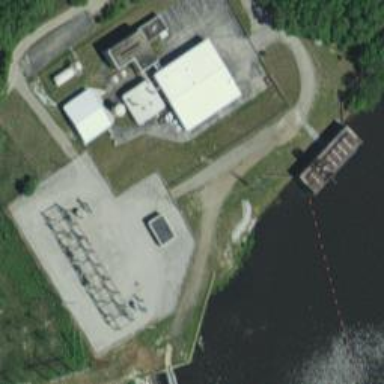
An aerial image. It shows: Power substation surrounded by fence.